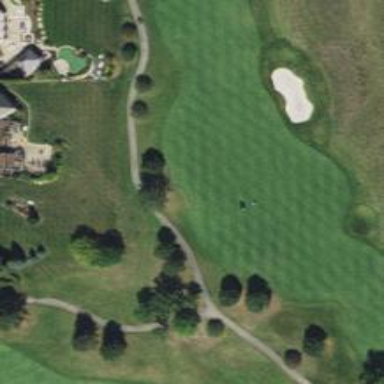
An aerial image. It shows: Golf hole.